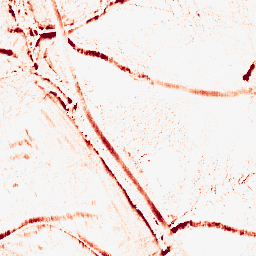
Category: morphological
Decomposition family: morphological_ellipse
Decomposition parameters: operation: opening
width: 10
height: 5
Upsampling method: lanczos
Upsampling parameters: scale: 2
Upsampling scale: 2